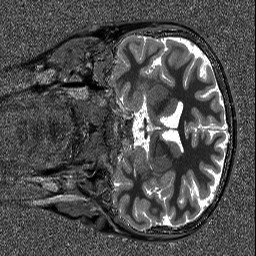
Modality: T1map
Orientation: coronal
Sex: male